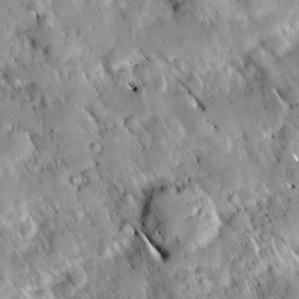
Label: non_frost